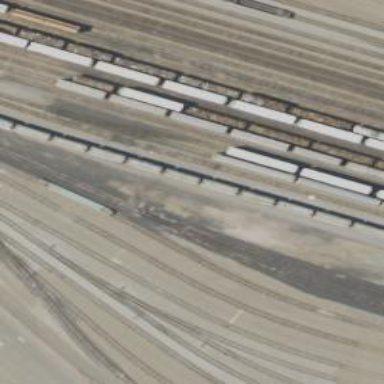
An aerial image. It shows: Railway yard in service.